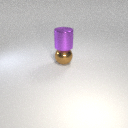
large purple metal cylinder above large brown metal sphere